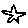
Label: star